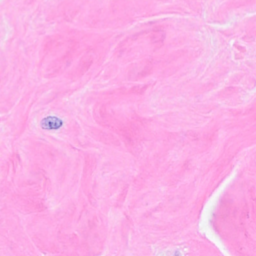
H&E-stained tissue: Breast